Field crop: maize
Growth stage: 1
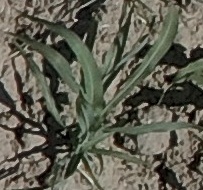
Species: sorghum